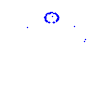
Particle: proton